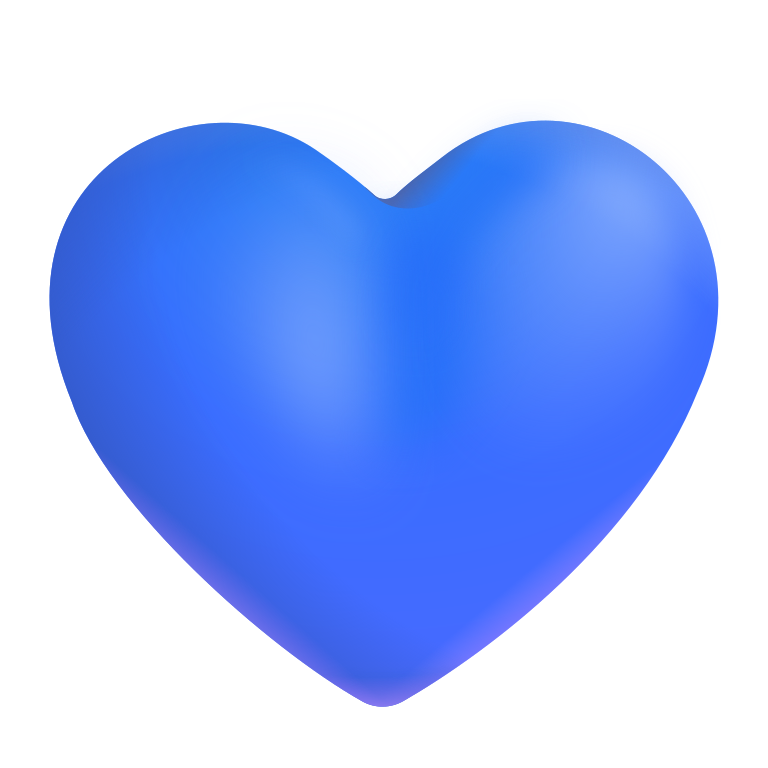
blue heart color